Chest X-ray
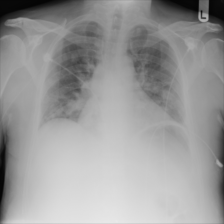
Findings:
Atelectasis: negative
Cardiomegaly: negative
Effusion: negative
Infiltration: negative
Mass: negative
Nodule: positive
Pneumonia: negative
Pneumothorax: negative
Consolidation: negative
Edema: negative
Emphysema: negative
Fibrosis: negative
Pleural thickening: negative
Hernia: negative